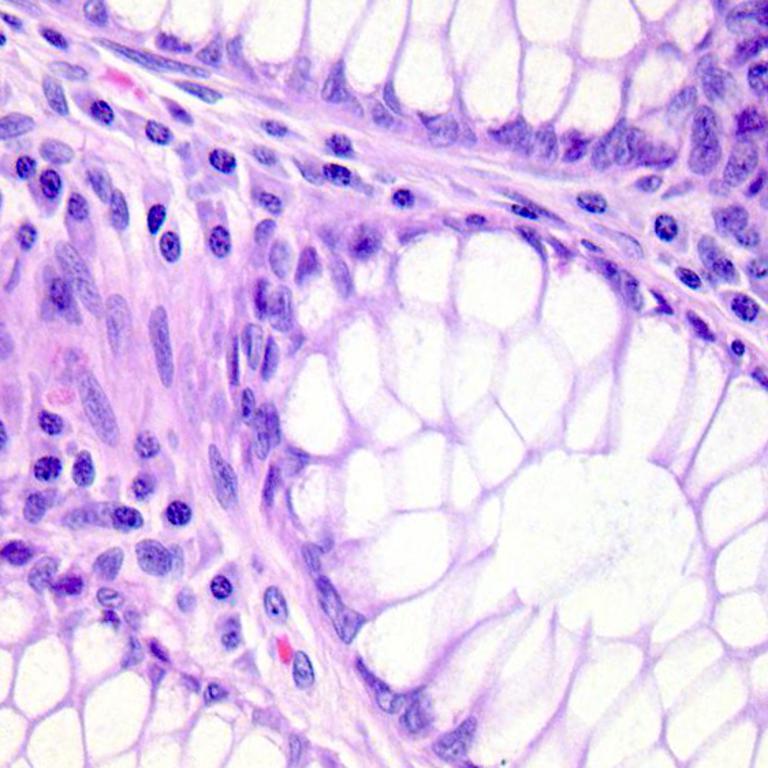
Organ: colon
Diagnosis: benign